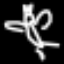
Label: angel